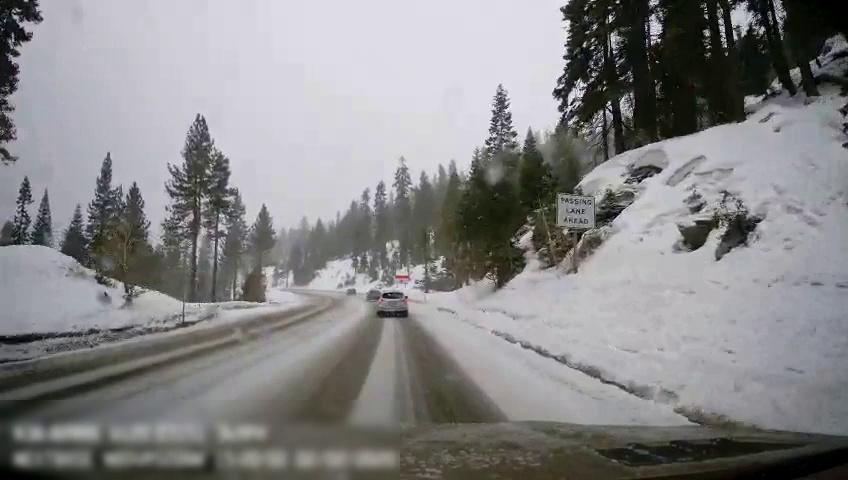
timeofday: Day
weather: Snowy
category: Drivable Space
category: Vehicles | SUV
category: Vehicles | Car
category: Vehicles | Car
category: Traffic | Signs